Question:
Is there a way, in Visual Studio, to copy the contents of a MS Build Macro variable. For example $(TargetDir) ( alas Ctrl-C, right-click does nothing ).
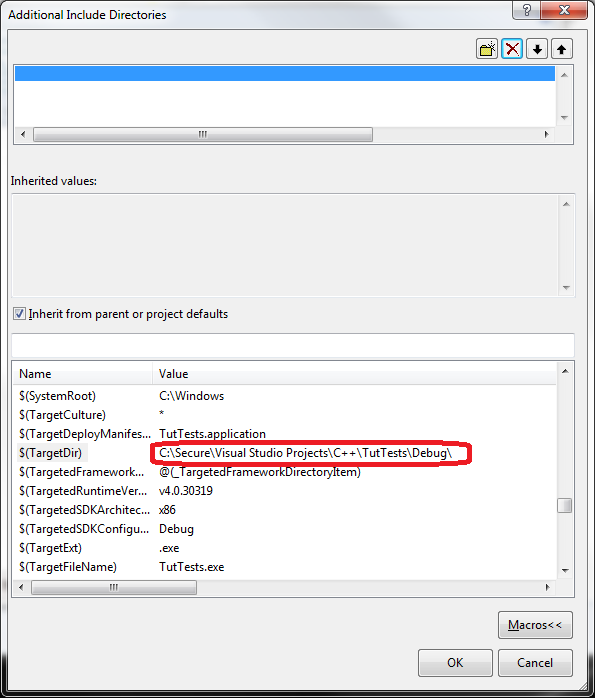
Answer: Where do you need those values? Really on the clipboard, or somewhere else?
Anyway you can get a hold of the value by using the macro in the build process somewhere. For instance to display it so it's copyable, you could add a post-build event that does 'echo $(TargetDir)' and you'd see the value printed in the Output Window and you can copy it from there. Or you can do it outside of VS by making an msbuild file that imports your project, then uses the Message task to display any property. You could even use inline C# code to copy the value directly to the clipboard.
Another way is to define an External Tool (under Tools menu), use 'c:\windows\system32\cmd.exe' as command and something like '/c echo TargetDir = $(TargetDir)' as argument. Check the 'Use Output window' box. Now your tool appears in the tools menu, and if you click it prints the target directory to the Output Window.